Interaction volume radius: 10 \u00c5
Interaction volume height: 10 \u00c5
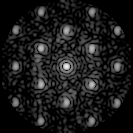
Disorder parameter: 0.3071